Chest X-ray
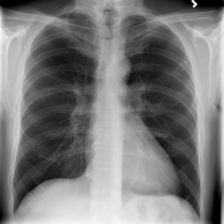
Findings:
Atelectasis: negative
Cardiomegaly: negative
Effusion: negative
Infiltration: negative
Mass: negative
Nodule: negative
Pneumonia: negative
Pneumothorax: negative
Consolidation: negative
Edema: negative
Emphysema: negative
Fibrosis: negative
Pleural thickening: negative
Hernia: negative